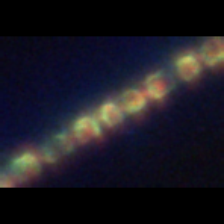
Taxon: Chaetoceros
Group: Diatoms